Question: I'm having a problem with ITextSharp's tables. I'd like to have cells without top & bottom padding, so that they are placed closer to each other.
Although I have set the padding and the leading of the cell to 0, the white-space still remains.

Does anyone please know how to remove the whitespace ?
EDIT:
Thanx to prompt answer from Dylan, I've managed to resolve my issue. Here's the source snippet if someone gets across similar issue
'''
Document document = new Document(PageSize.A4, 5, 5, 10, 10);
using (FileStream fs = new FileStream("C:\Users\brum\Desktop\untitled.pdf", FileMode.Create))
{
iTextSharp.text.pdf.PdfWriter.GetInstance(document, fs);
document.Open();
PdfPTable table = new PdfPTable(2);
PdfPCell cell = new PdfPCell(new Phrase("Spanning 2 cols"));
cell.Colspan = 2;
cell.HorizontalAlignment = 1;
cell.Padding = 0f;
cell.UseAscender = true;
table.AddCell(cell);
table.AddCell("Next row 1");
table.AddCell("Next row 2");
document.Add(table);
document.Close();
}
'''
'cell.UseAscender = true; // This is the line that did the trick for me'
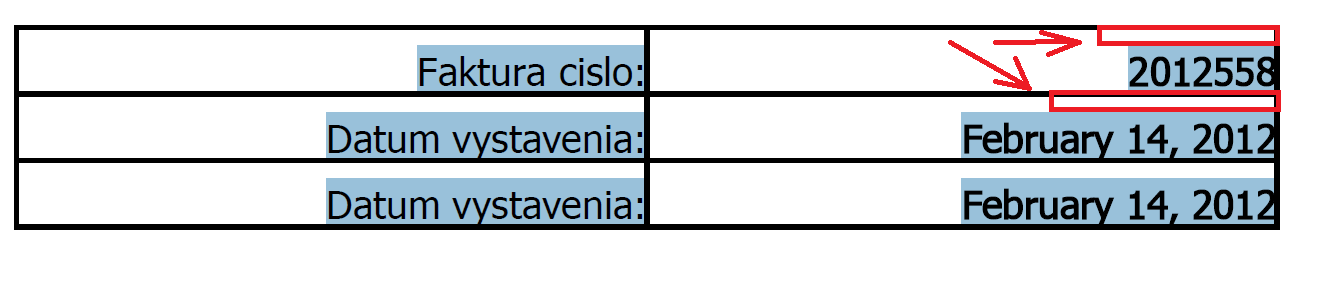
Answer: Set the top padding to something small or even negative. Another option is
'PdfPCell.setUseAscender()'.
ex:
'''
cell.setPaddingTop(0f); // No padding on top cell
'''
or
'''
cell.UseAscender = true;
'''
Please paste the code you have.